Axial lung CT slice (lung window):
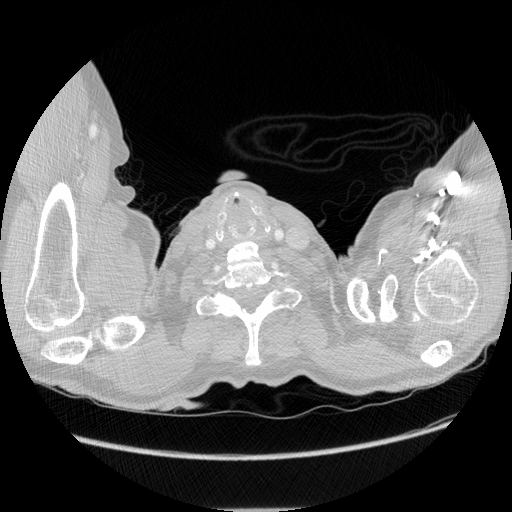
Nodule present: no